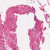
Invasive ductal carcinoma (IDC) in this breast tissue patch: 0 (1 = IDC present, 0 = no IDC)